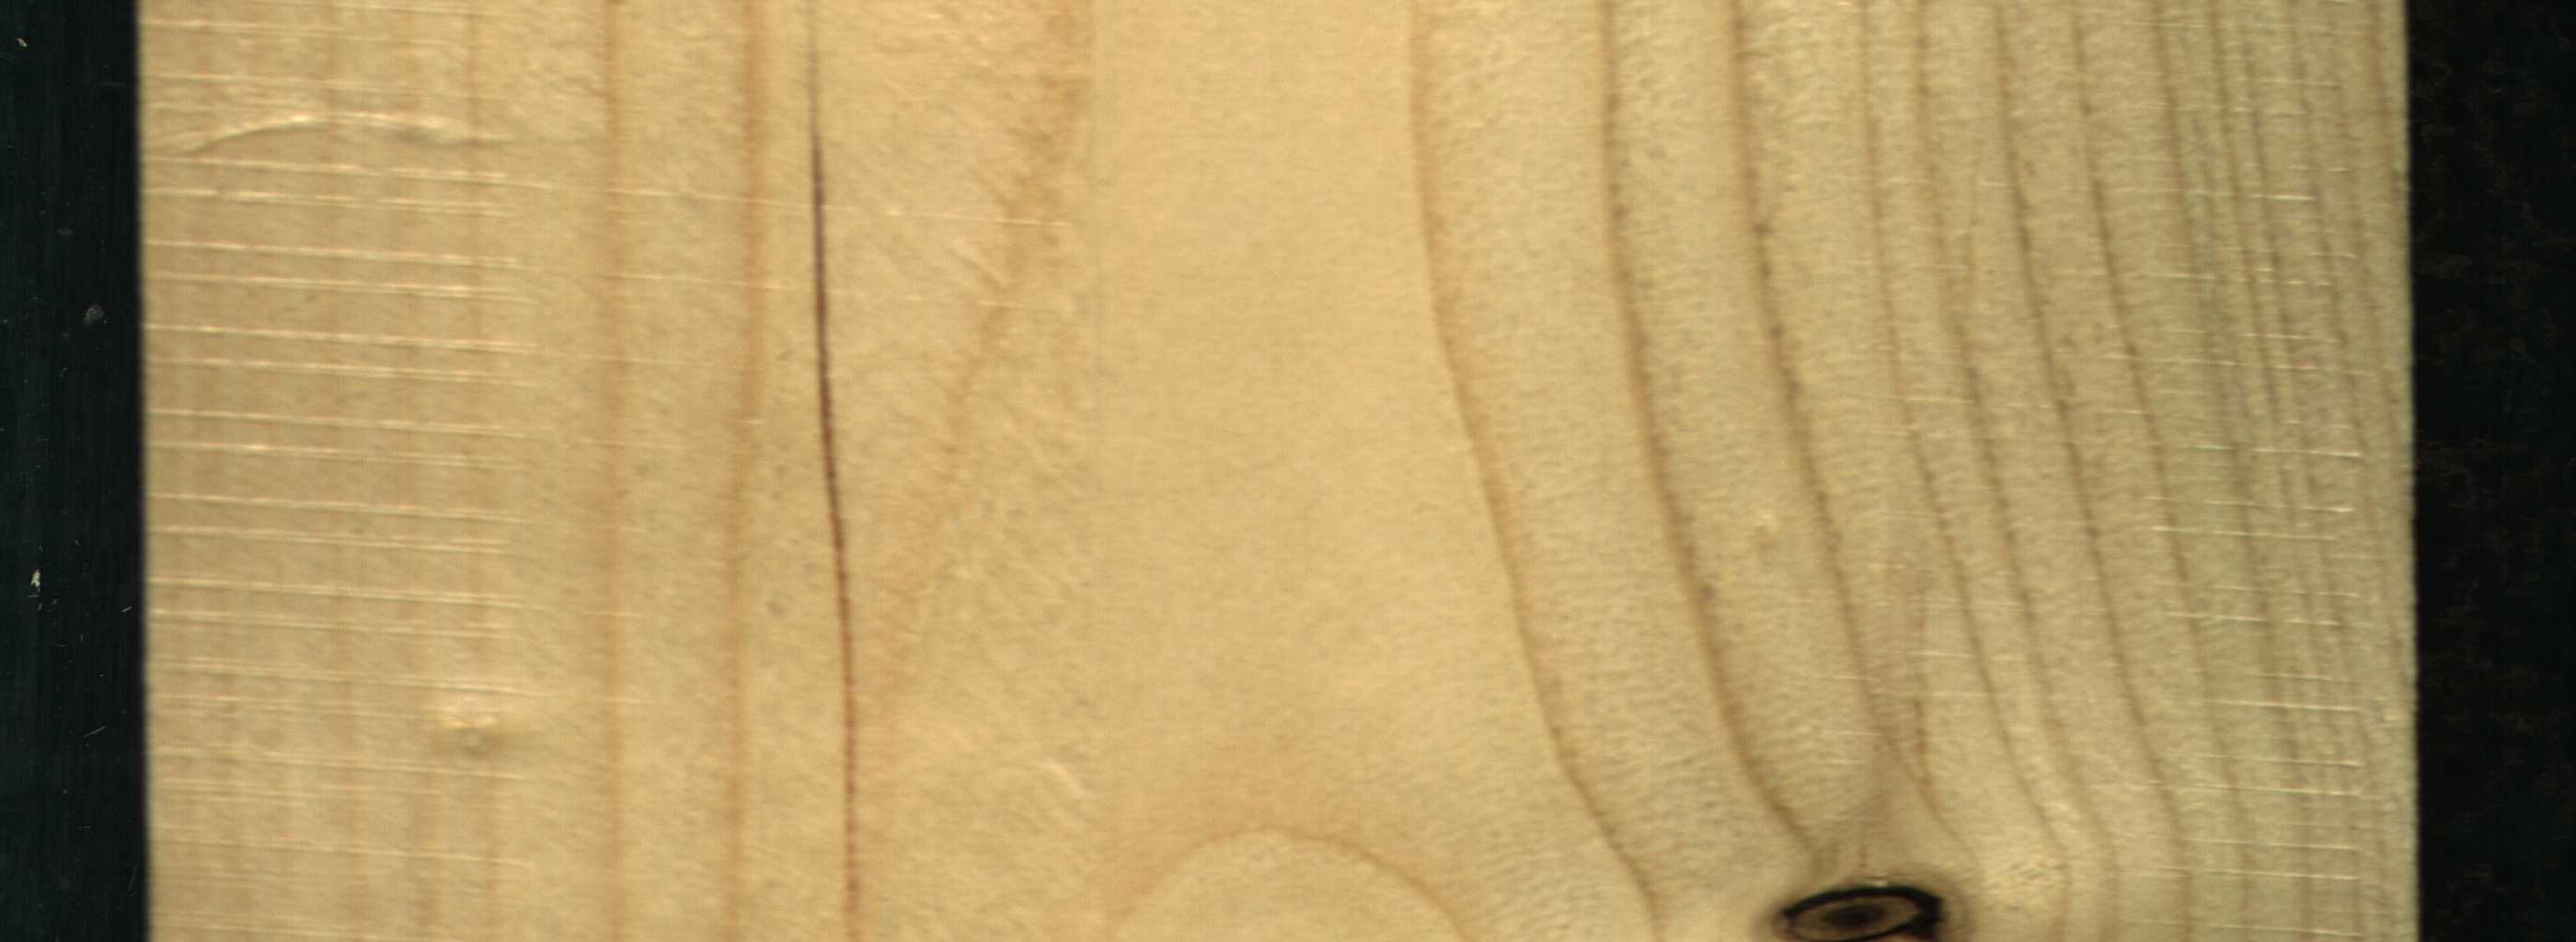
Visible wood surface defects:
resin
Dead_Knot